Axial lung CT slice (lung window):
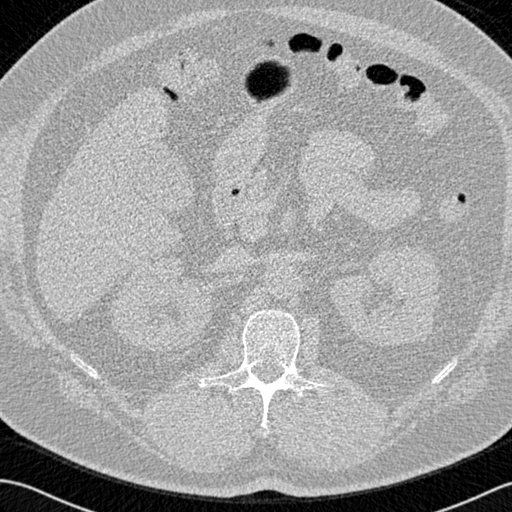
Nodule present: no